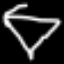
Label: diamond